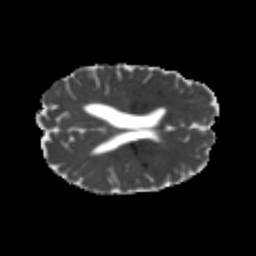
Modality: MD
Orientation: axial
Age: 25
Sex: male
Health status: healthy
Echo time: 0.074 s